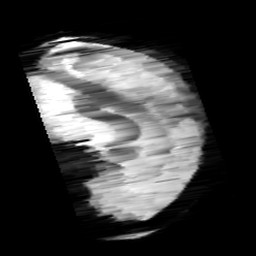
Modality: minIP
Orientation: sagittal
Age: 10
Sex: male
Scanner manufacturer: siemens
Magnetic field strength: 3 T
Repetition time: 0.027 s
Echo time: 0.02 s